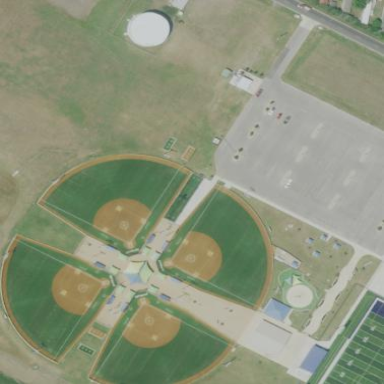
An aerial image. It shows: Baseball pitch for leisure land activities.